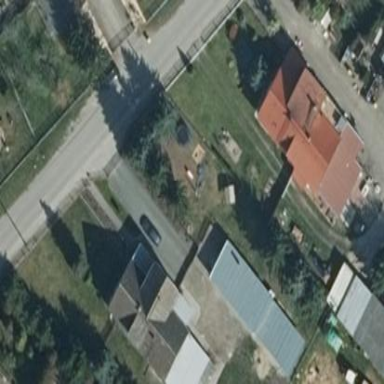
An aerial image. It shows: Residential building.